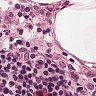
Metastatic tissue present: no